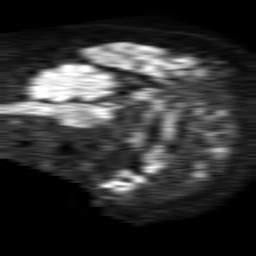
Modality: TRACE
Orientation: sagittal
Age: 84
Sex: male
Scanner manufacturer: philips
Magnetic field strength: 1.5 T
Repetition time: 4.6 s
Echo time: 0.08517 s